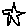
Label: star